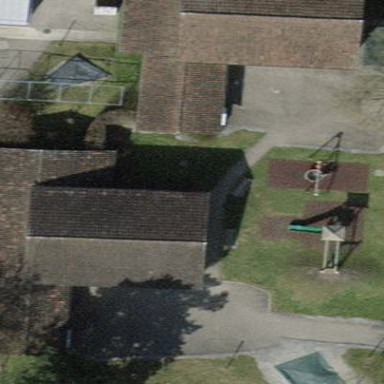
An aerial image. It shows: Kindergarten building.